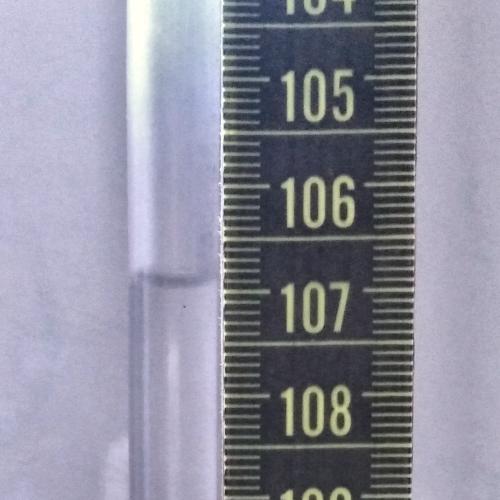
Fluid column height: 106.9 cm